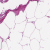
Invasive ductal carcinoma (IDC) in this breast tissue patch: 0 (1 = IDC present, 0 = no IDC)